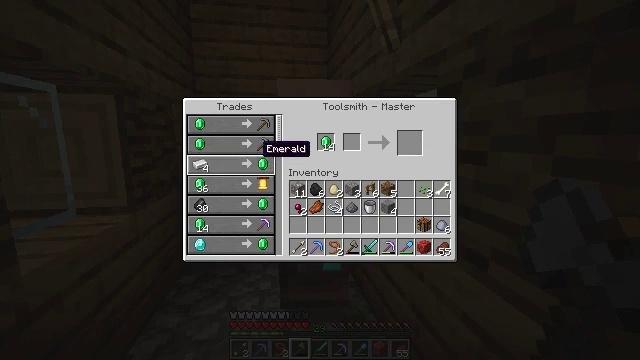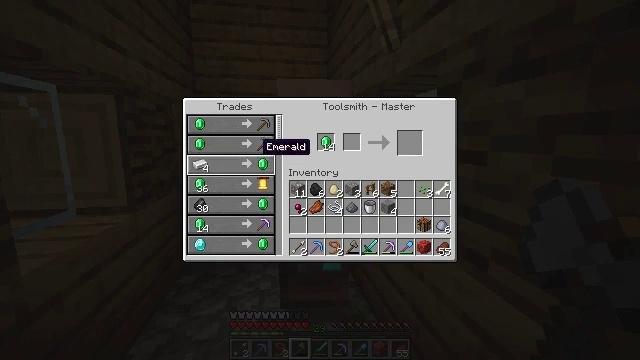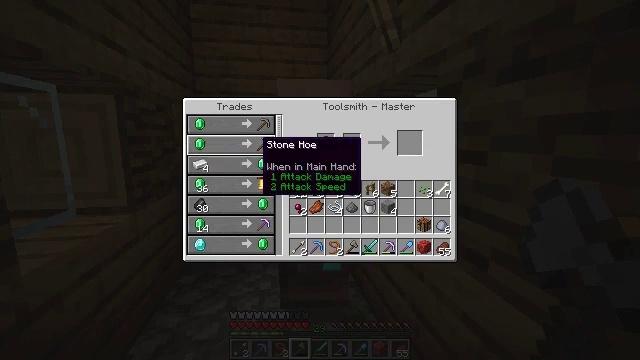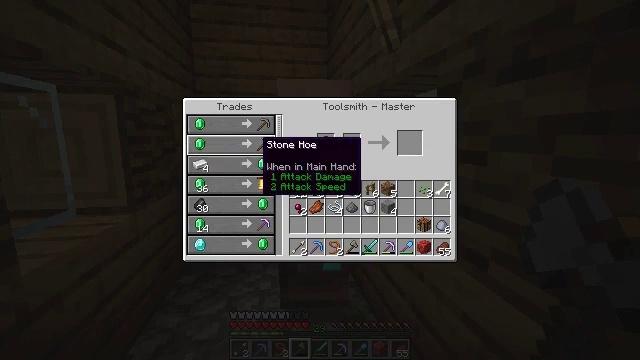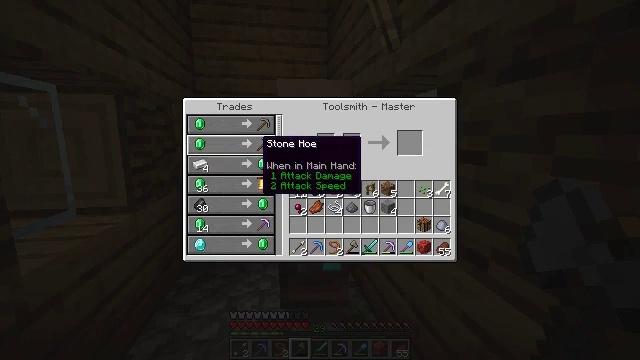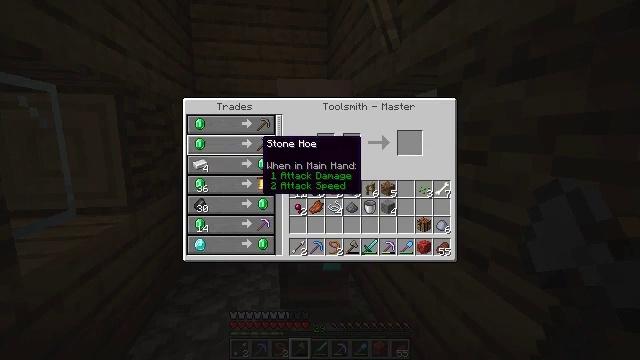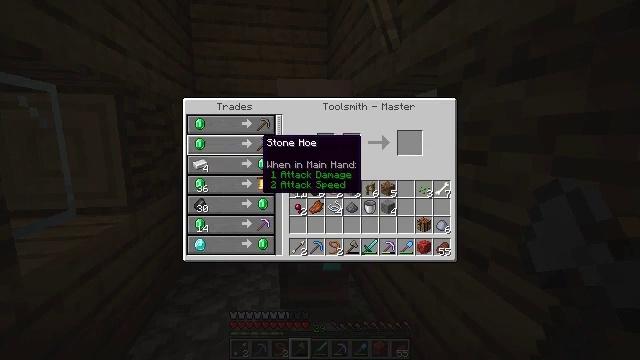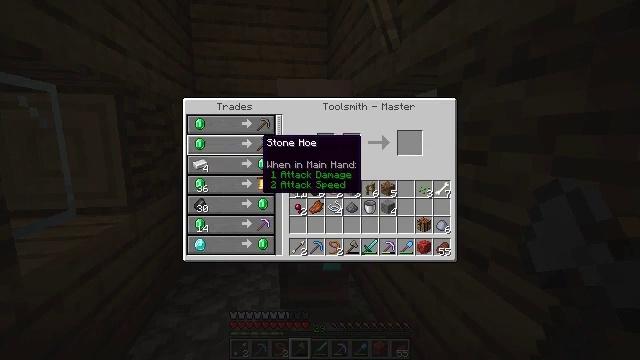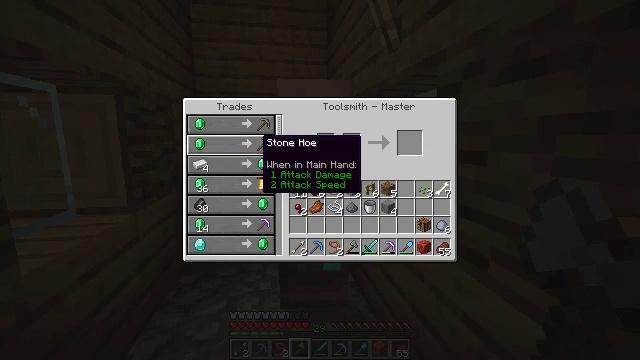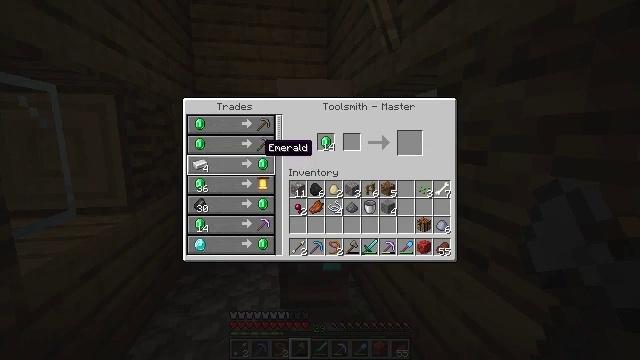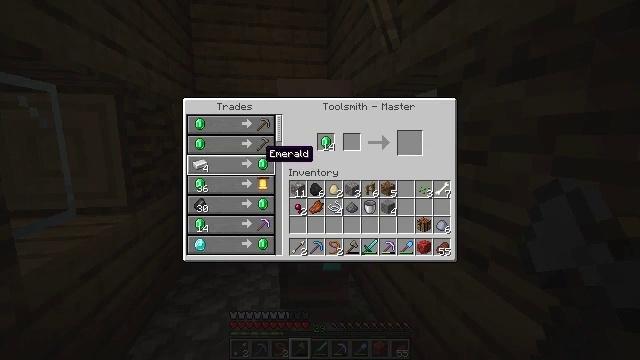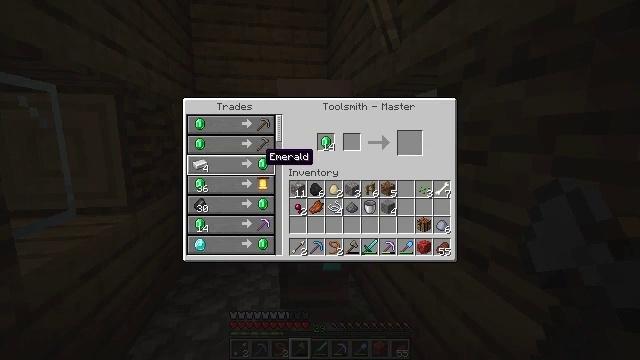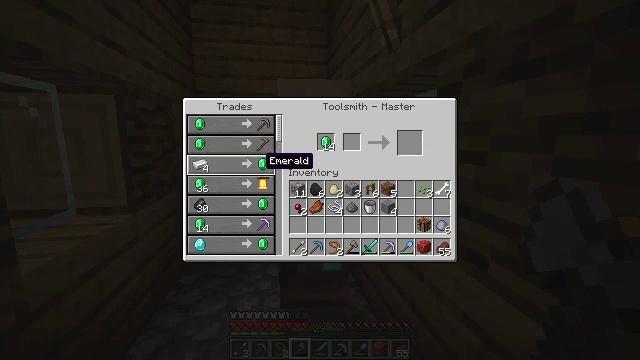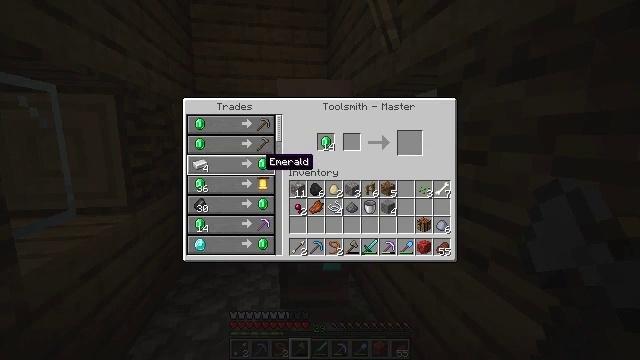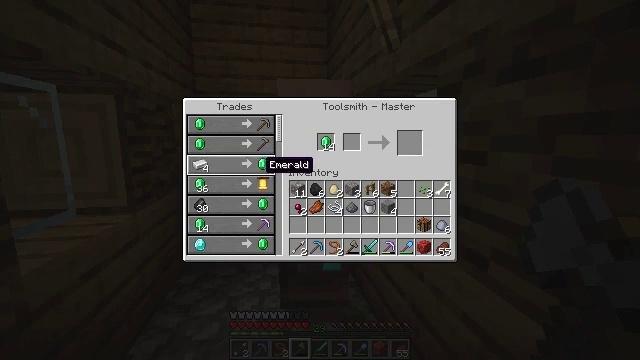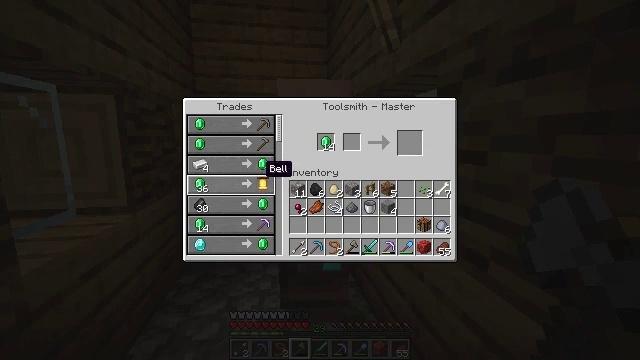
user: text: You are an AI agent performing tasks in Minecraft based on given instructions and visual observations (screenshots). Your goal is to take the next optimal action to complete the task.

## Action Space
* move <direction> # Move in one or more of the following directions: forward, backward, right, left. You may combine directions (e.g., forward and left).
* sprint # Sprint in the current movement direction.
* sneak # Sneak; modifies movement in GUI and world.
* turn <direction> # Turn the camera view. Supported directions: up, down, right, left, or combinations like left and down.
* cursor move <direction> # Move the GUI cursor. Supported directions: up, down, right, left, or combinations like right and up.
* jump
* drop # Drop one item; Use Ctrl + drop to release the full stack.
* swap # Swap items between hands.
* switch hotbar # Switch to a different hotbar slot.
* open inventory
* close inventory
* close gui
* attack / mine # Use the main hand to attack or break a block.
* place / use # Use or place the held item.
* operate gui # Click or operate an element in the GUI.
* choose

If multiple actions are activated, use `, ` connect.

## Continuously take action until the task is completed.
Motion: motion action
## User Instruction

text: Remove a lead from the inventory.
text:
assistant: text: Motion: no_op
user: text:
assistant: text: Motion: no_op
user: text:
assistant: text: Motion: no_op
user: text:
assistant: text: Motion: no_op
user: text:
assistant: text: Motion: no_op
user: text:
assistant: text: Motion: no_op
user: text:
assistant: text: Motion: no_op
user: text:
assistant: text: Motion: no_op
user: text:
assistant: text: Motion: no_op
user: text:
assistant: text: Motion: no_op
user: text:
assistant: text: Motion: no_op
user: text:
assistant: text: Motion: no_op
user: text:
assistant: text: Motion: no_op
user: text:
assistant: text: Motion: no_op
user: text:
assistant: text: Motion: no_op
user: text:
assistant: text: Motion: no_op
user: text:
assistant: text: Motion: no_op
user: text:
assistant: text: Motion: no_op
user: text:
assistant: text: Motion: no_op
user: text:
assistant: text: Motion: no_op
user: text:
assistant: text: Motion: no_op
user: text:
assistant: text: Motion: no_op
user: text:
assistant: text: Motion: no_op
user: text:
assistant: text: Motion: no_op
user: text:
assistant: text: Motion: no_op
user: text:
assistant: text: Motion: no_op
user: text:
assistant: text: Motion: no_op
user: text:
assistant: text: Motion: no_op
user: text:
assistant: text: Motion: no_op
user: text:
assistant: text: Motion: cursor move left